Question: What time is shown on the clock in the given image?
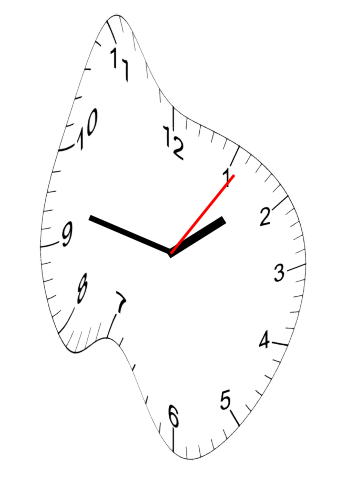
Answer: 01:47:06